Interaction volume radius: 10 \u00c5
Interaction volume height: 30 \u00c5
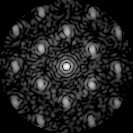
Disorder parameter: 0.4318